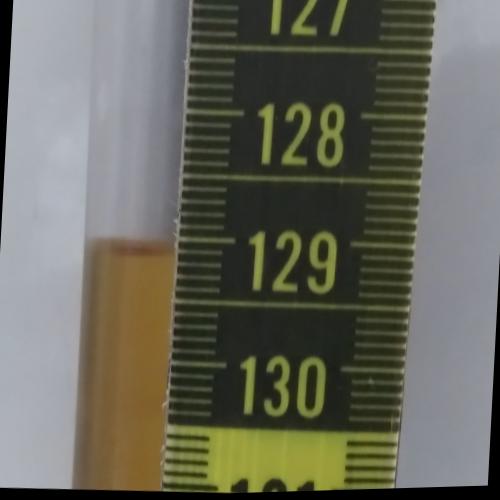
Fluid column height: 129.1 cm